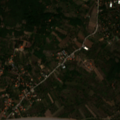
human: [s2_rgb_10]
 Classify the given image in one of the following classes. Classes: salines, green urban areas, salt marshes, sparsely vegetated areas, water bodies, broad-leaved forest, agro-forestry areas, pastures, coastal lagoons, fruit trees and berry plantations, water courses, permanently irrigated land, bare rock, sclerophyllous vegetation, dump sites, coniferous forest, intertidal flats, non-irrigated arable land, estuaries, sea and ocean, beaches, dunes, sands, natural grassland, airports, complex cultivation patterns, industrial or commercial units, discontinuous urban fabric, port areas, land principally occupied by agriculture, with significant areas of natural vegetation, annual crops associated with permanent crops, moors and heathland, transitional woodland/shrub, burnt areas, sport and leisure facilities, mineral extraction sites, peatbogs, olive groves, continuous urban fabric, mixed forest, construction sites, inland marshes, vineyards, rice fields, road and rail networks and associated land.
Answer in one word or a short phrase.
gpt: discontinuous urban fabric, complex cultivation patterns, land principally occupied by agriculture, with significant areas of natural vegetation, broad-leaved forest